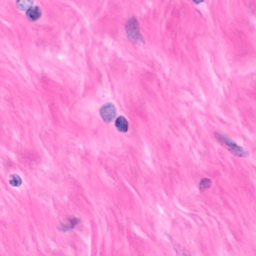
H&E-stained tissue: Breast